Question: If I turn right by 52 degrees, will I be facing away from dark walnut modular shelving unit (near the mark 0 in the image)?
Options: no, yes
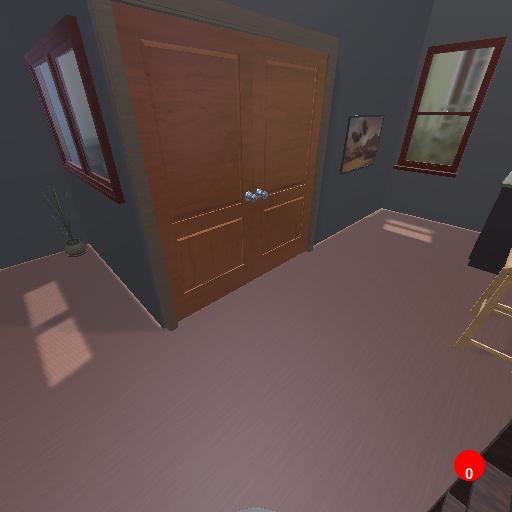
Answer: no